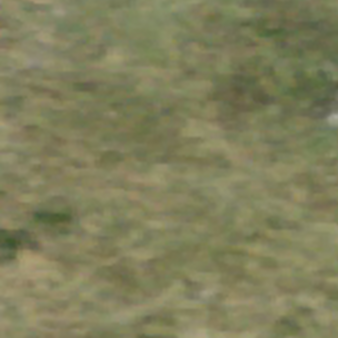
Label: other